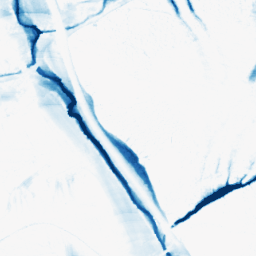
Category: morphological
Decomposition family: morphological_ellipse
Decomposition parameters: operation: closing
width: 10
height: 50
Upsampling method: linear_exact
Upsampling parameters: scale: 8
Upsampling scale: 8